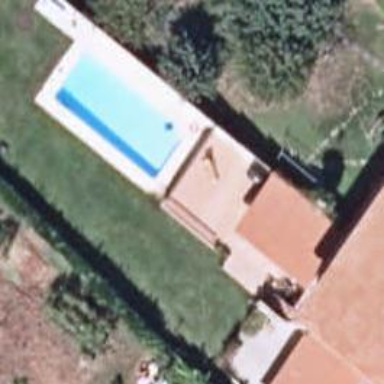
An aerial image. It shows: Swimming pool located in leisure land.